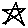
Label: star